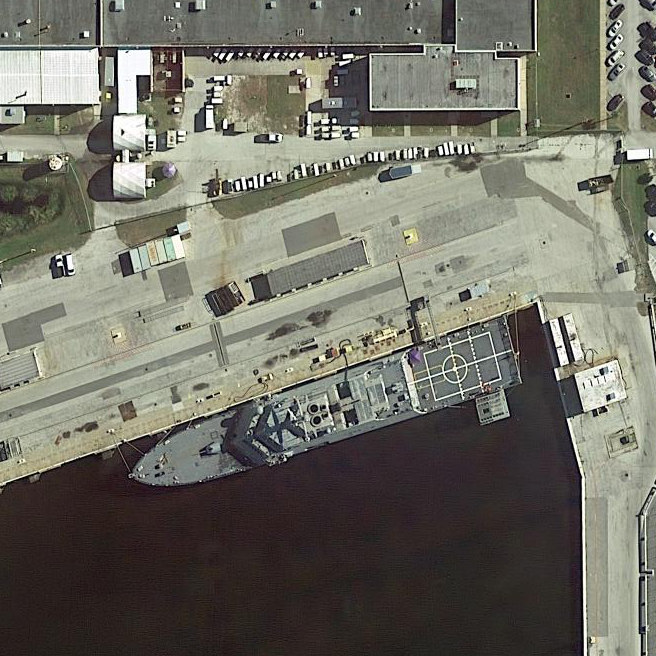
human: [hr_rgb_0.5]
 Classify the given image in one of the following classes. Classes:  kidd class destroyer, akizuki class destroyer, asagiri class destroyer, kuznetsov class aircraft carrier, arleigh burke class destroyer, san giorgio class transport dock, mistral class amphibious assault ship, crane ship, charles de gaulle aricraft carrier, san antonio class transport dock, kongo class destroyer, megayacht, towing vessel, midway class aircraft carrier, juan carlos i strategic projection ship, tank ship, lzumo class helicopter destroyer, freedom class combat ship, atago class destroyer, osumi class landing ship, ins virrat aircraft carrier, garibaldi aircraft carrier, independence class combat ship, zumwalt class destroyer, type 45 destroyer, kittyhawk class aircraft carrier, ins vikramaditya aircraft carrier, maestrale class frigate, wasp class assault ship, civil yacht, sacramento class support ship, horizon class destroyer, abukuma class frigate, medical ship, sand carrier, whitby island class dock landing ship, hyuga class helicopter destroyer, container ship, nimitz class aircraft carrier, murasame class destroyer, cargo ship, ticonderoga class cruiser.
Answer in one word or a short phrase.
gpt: Freedom class combat ship